Field crop: tomato
Growth stage: 2
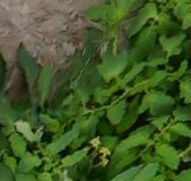
Species: tomato